Field crop: maize
Growth stage: 2
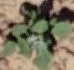
Species: chenopodium